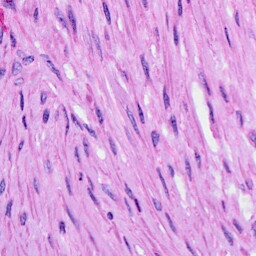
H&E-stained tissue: Ovarian